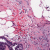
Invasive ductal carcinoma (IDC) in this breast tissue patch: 1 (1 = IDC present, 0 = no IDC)